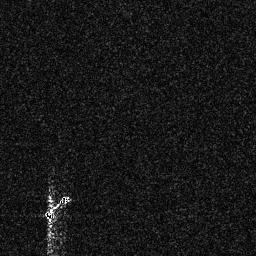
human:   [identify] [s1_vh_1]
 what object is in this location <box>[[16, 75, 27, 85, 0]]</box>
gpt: <ref>1 medium ship at the bottom left</ref>